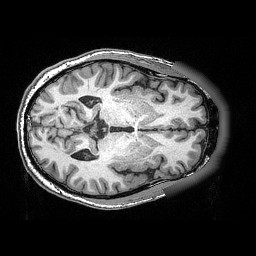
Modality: T1w
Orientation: axial
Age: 55
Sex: male
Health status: ill
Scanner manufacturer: siemens
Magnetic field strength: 3 T
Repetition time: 0.0025 s
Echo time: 0.00336 s